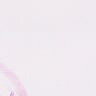
Metastatic tissue present: no